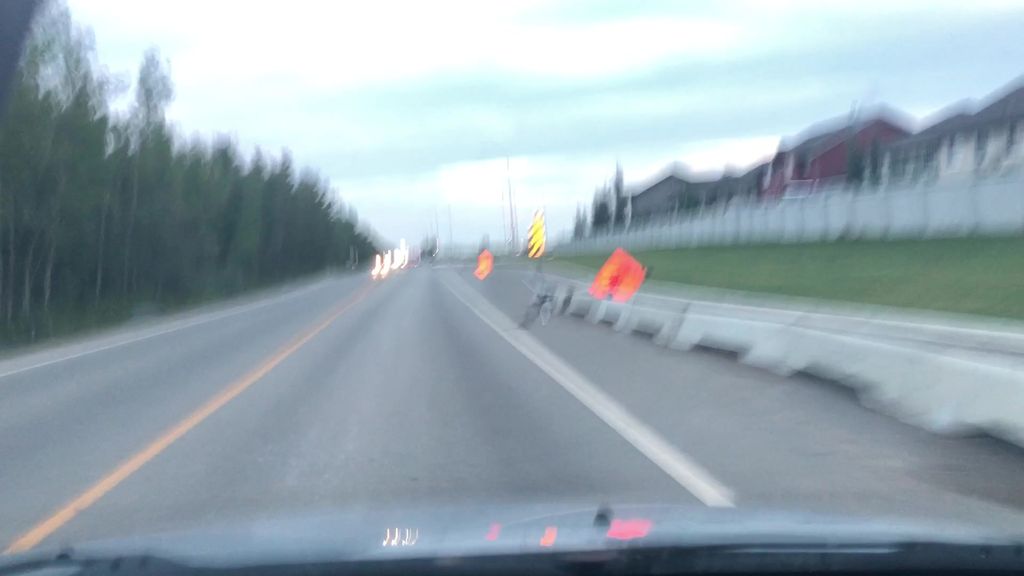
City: edmonton